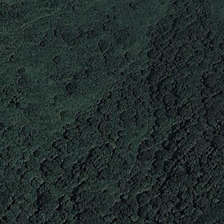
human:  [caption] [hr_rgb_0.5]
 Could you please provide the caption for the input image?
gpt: many green trees are in a forest .

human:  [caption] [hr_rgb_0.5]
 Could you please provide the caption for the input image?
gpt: many green trees are in a forest .

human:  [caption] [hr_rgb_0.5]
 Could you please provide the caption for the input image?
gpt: many green trees are in a forest .

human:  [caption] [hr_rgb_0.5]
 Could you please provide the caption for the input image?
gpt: many green trees are in a forest .

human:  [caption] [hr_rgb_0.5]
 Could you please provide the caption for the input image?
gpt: many green trees are in a forest .